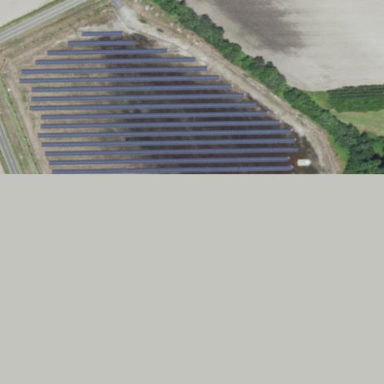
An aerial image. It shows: Solar power plant with photovoltaic technology surrounded by fence.